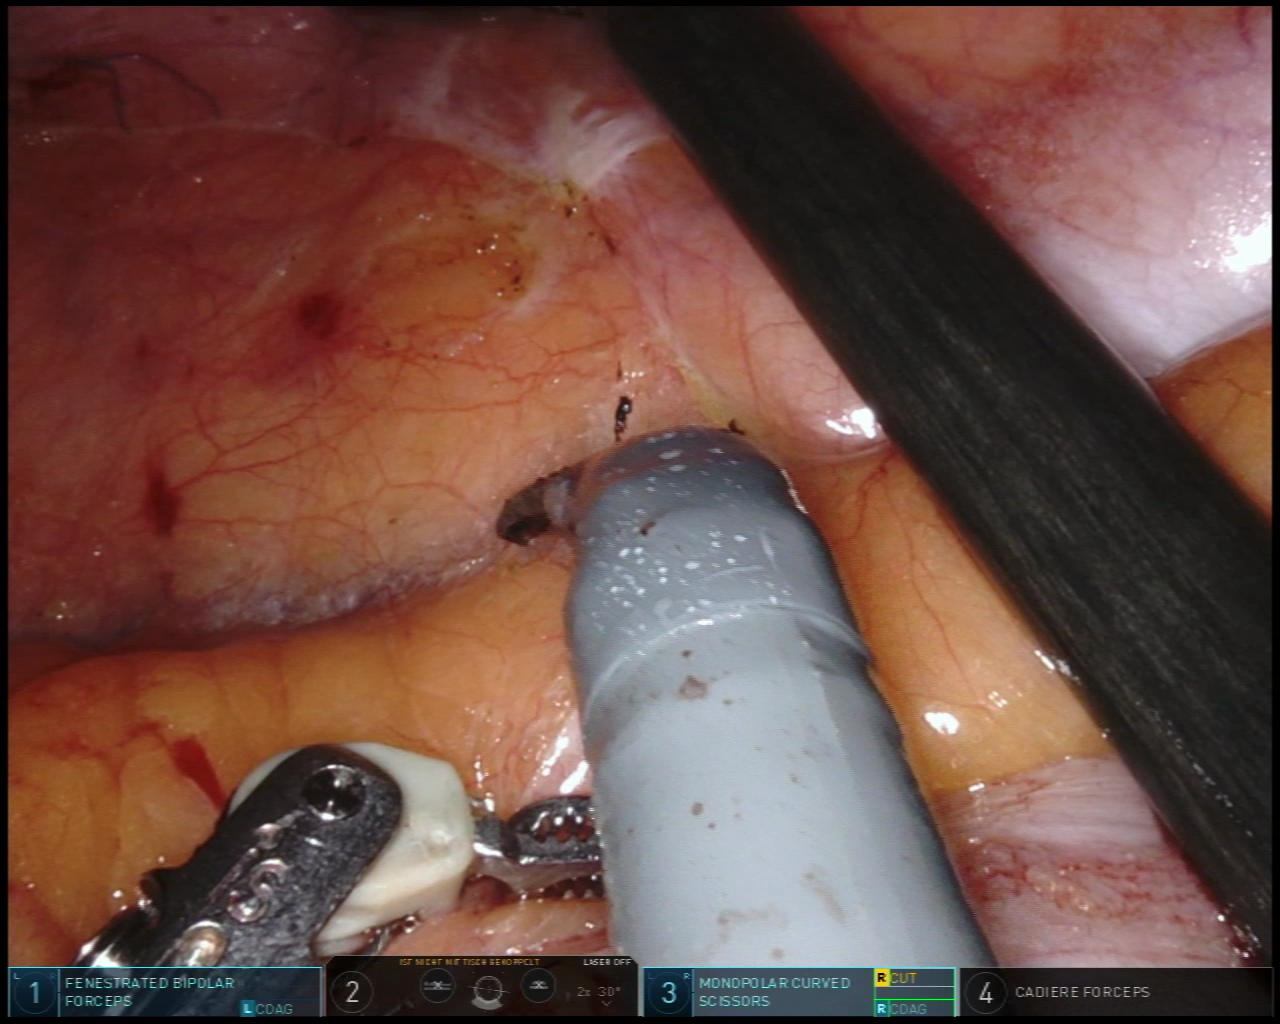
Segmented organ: abdominal_wall
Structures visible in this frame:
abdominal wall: yes
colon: yes
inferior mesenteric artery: no
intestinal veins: no
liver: no
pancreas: no
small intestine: no
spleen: no
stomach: no
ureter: no
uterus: no
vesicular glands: no